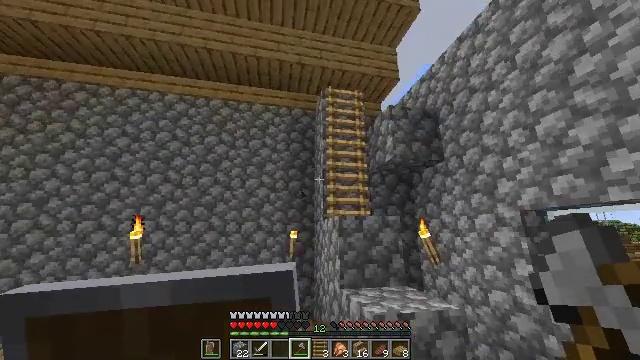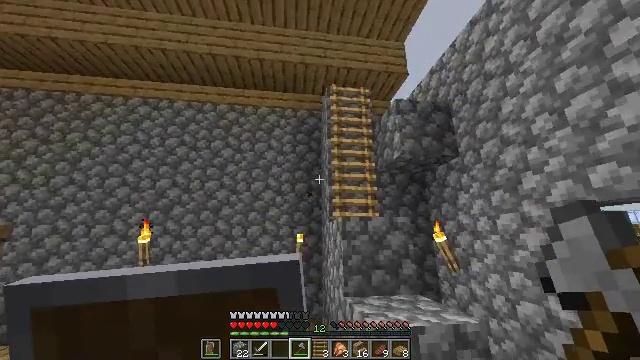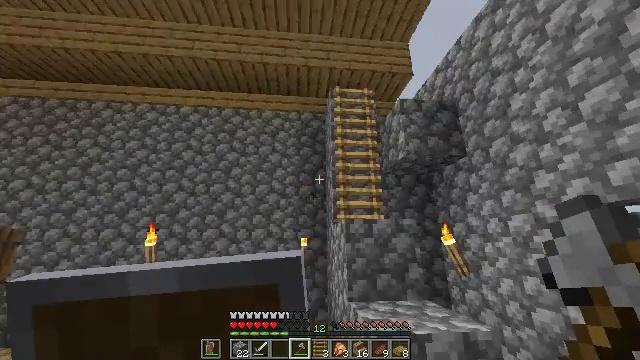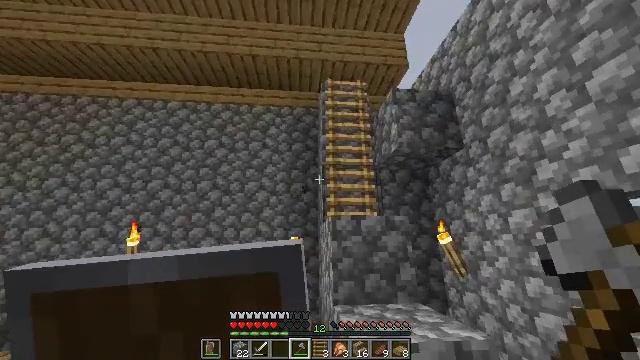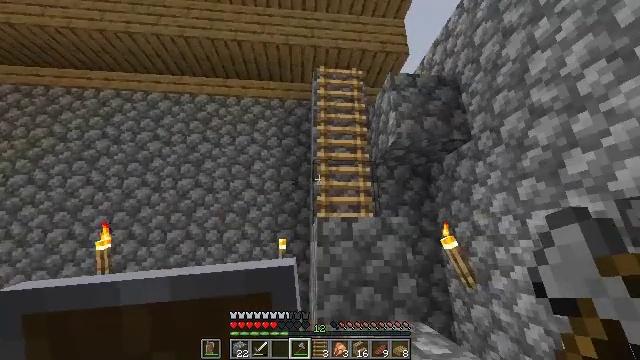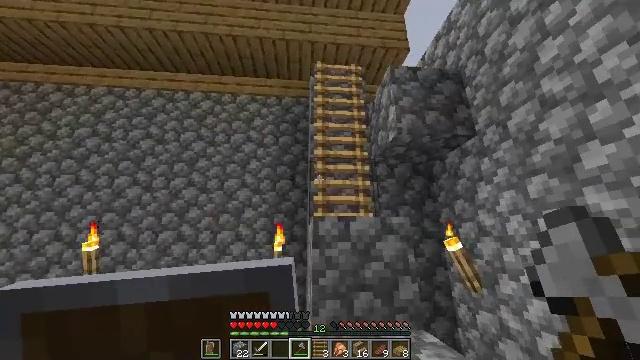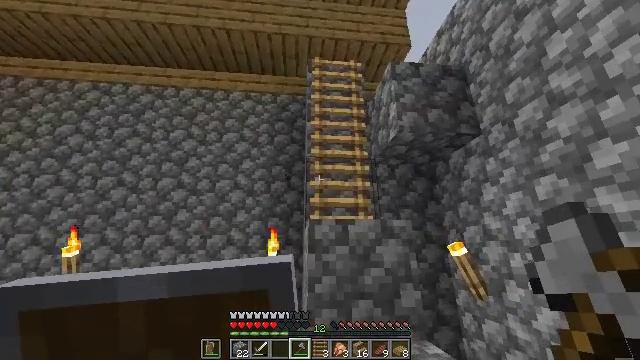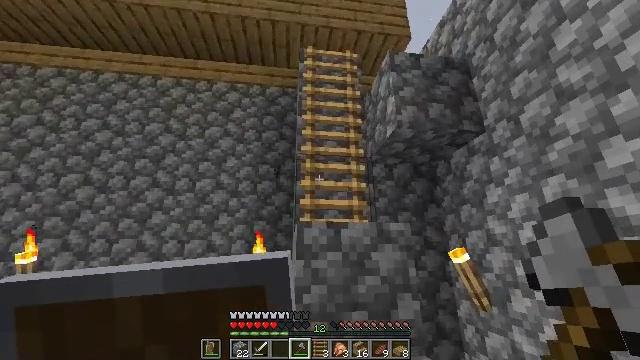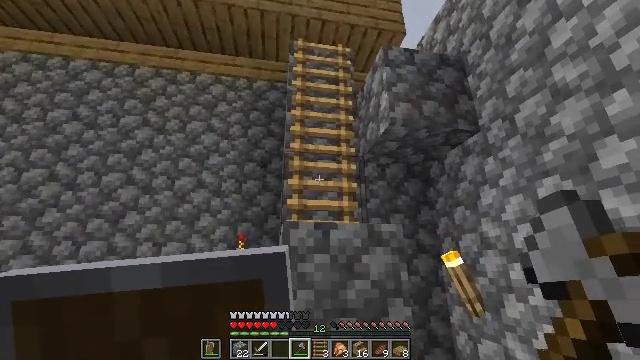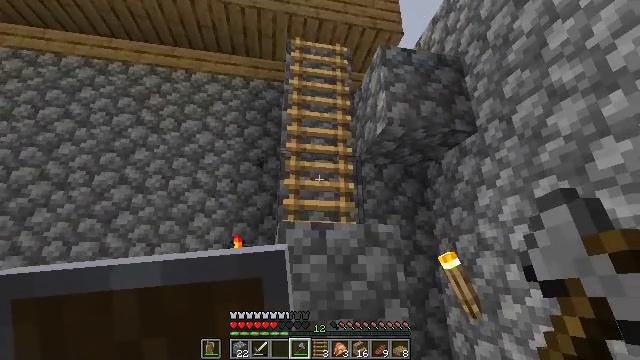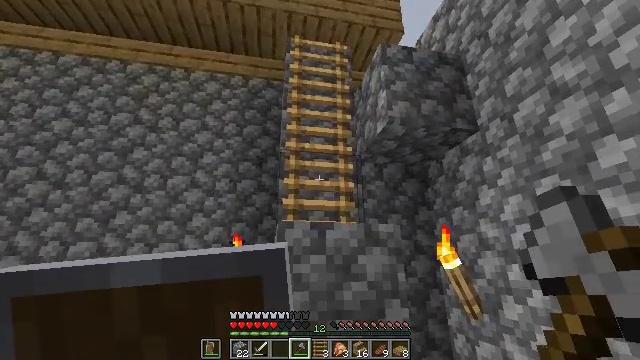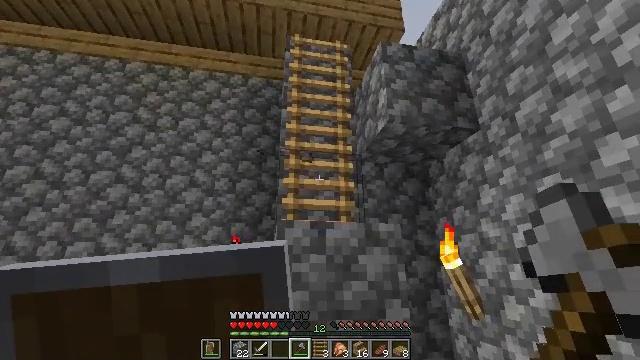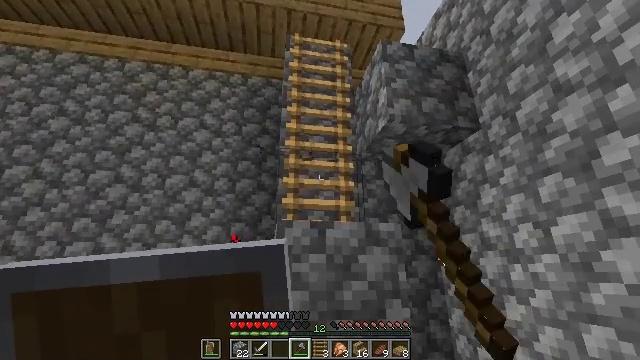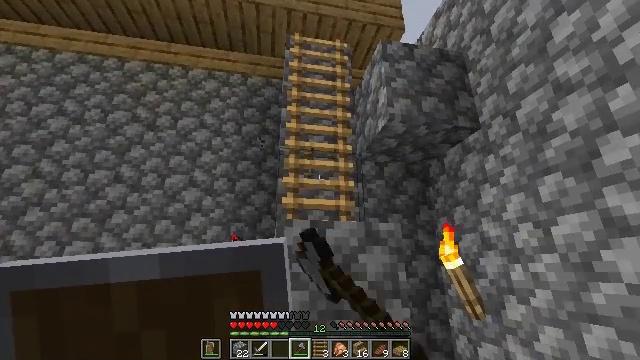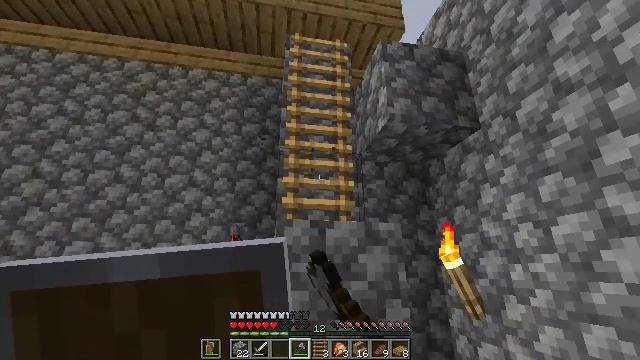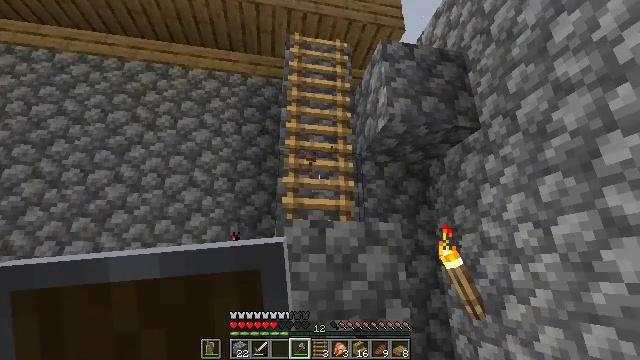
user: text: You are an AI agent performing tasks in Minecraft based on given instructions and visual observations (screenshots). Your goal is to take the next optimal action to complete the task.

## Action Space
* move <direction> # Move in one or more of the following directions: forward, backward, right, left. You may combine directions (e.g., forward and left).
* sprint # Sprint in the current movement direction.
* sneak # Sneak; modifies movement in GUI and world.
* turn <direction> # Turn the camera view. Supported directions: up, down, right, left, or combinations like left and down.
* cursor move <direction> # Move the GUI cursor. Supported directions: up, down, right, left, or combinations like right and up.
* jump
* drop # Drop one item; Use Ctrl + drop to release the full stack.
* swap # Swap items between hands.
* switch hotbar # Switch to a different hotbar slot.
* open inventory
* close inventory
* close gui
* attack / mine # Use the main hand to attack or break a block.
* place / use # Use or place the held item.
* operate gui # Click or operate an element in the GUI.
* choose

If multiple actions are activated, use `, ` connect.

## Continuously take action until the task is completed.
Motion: motion action
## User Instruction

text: Disassemble the ladder.
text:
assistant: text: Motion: move forward and move right, turn left and up
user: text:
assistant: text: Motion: move forward and move right, turn left
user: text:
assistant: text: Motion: move forward
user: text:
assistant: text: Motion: move forward
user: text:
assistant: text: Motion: no_op
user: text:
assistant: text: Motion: no_op
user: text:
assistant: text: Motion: turn right
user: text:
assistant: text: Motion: turn right
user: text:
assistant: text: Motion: no_op
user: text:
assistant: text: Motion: no_op
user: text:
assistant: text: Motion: attack / mine
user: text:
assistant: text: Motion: attack / mine
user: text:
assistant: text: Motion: attack / mine
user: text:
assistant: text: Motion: no_op
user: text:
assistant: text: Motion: no_op
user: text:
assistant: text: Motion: turn left and up
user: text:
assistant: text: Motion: no_op
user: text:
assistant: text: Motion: no_op
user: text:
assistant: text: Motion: no_op
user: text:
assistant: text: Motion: attack / mine
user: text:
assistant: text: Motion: attack / mine
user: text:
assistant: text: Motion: attack / mine
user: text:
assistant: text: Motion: attack / mine
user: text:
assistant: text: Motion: attack / mine
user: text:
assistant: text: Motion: attack / mine
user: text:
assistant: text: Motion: attack / mine
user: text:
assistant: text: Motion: attack / mine
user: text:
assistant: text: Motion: attack / mine
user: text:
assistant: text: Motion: turn up
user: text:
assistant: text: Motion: turn up